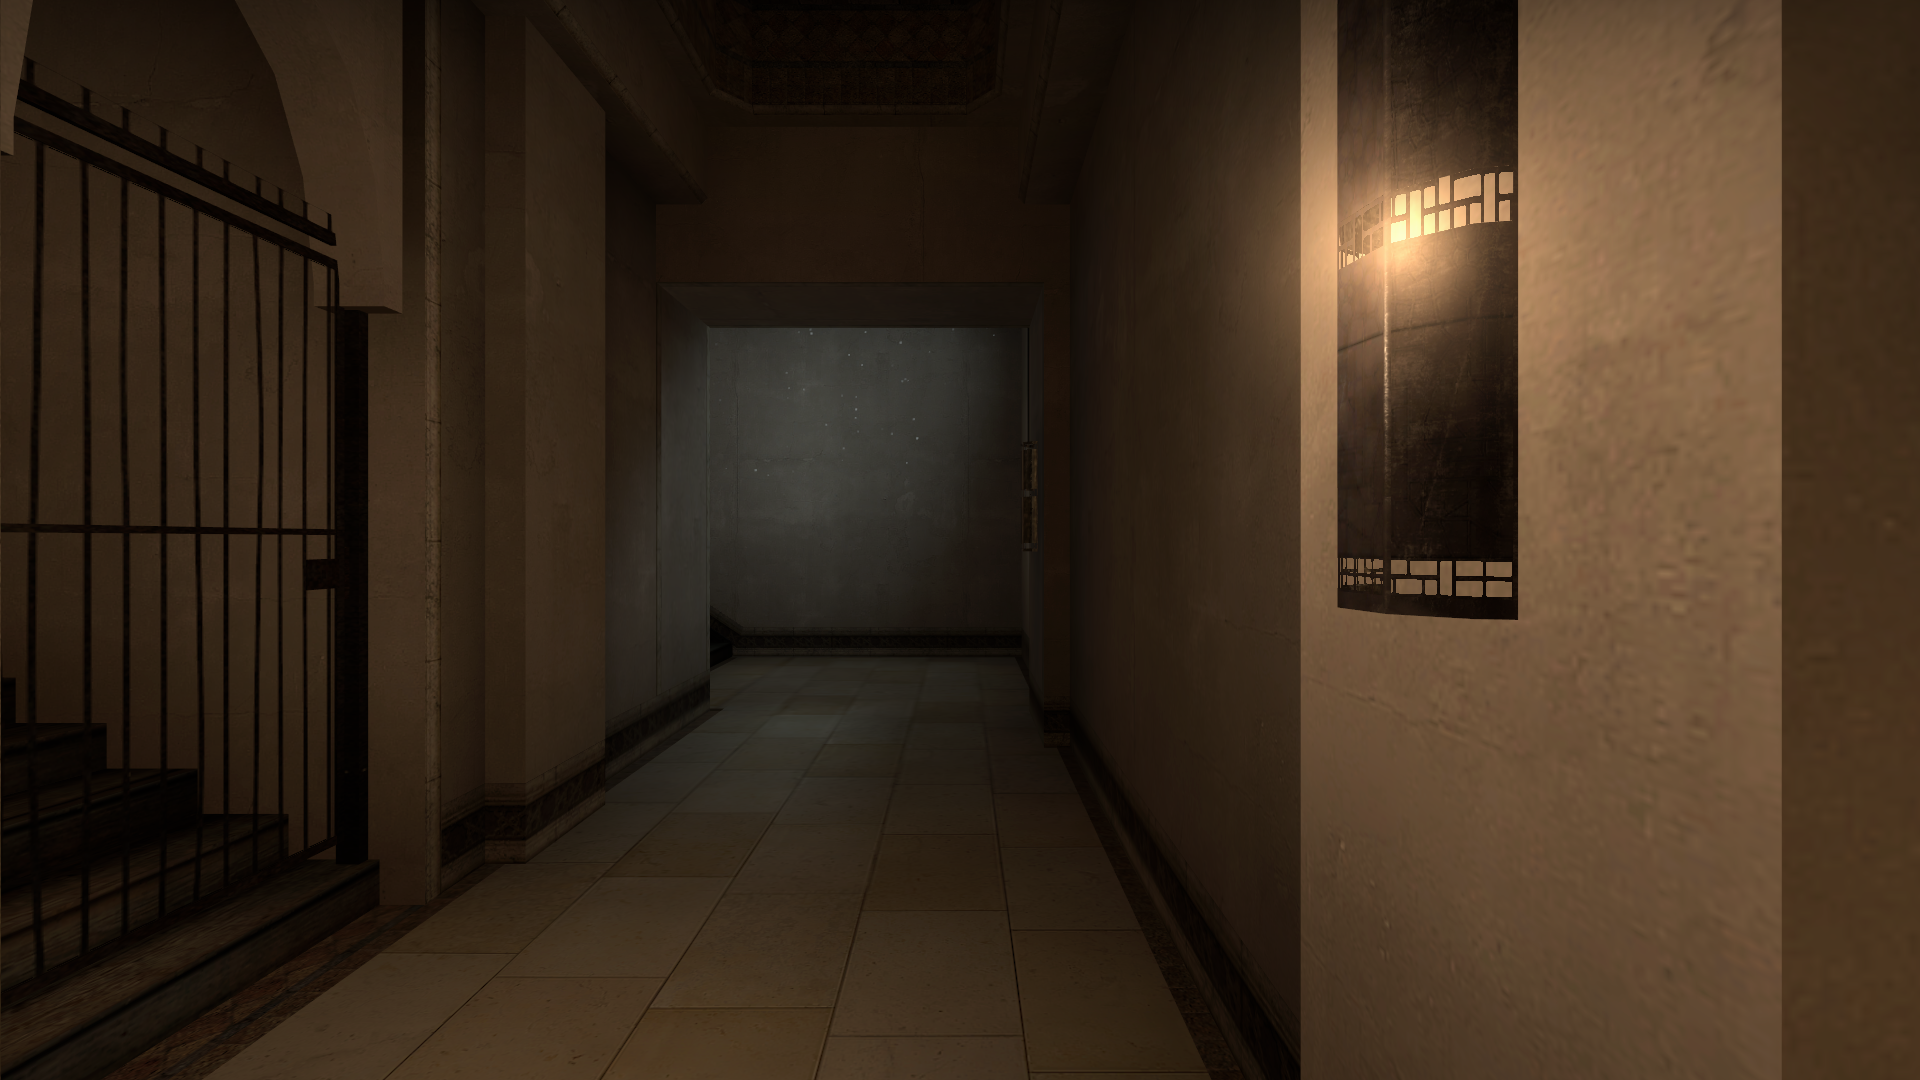
Map: de_mirage